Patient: sex F, age 75
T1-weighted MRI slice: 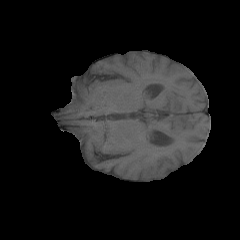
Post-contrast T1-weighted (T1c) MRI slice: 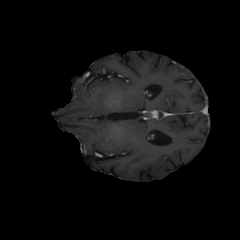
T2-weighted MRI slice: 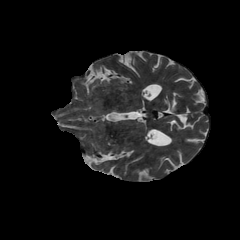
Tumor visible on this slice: no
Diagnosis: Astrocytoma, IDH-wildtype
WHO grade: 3